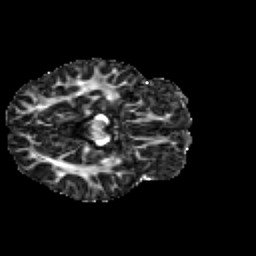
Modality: FA
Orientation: axial
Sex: male
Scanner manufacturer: siemens
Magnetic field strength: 3 T
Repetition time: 5 s
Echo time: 0.071 s